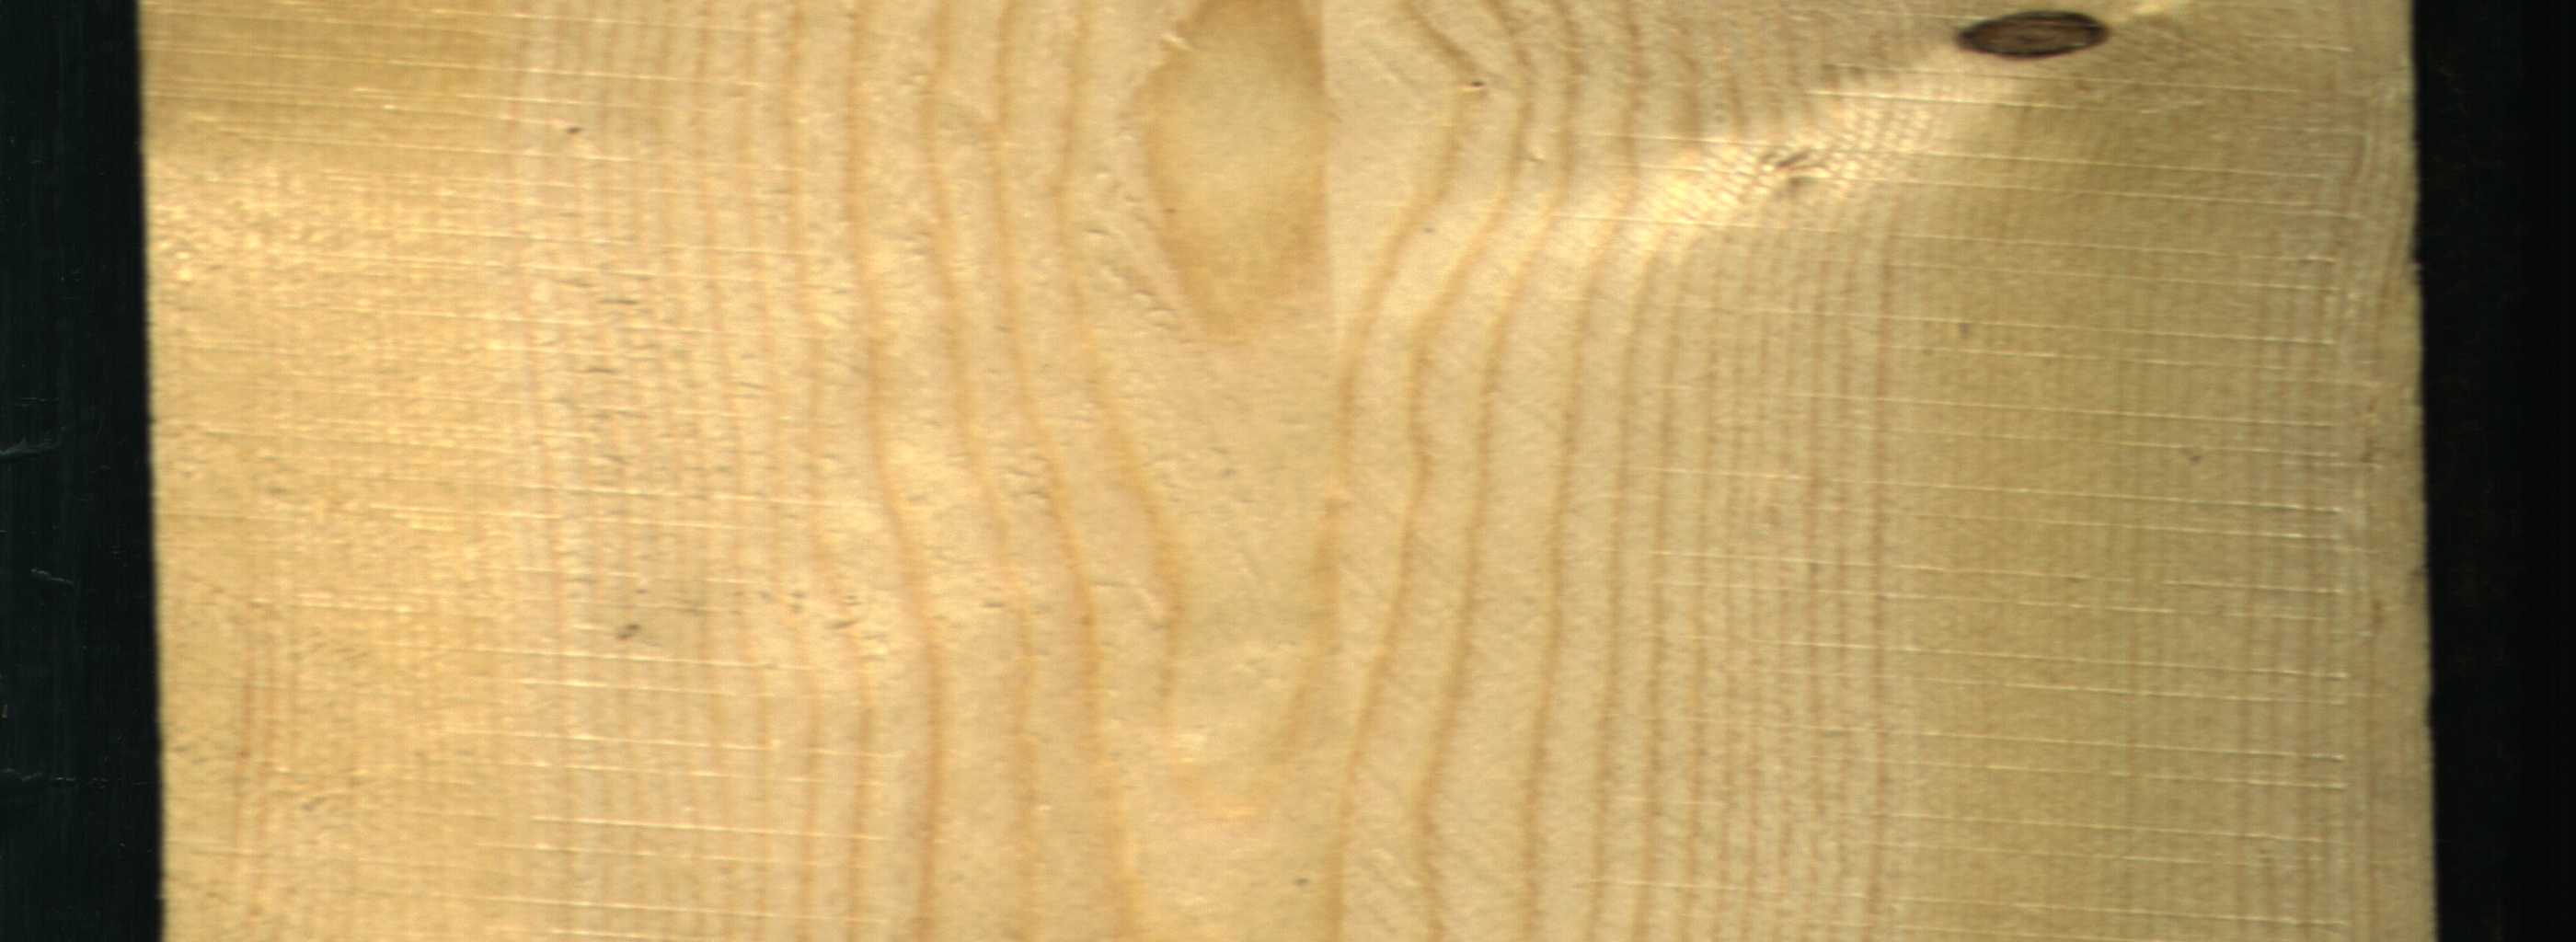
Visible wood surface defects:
Dead_Knot